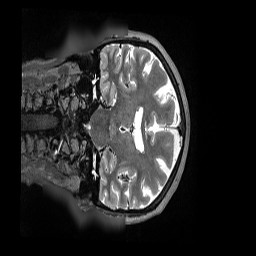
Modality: T2w
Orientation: coronal
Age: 73
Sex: female